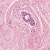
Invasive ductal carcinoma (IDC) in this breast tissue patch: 0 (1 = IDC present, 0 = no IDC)